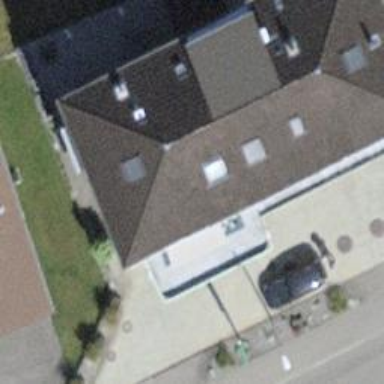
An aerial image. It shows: Fuel station.